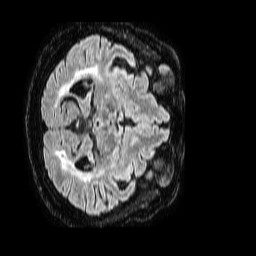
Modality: FLAIR
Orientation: axial
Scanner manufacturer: philips
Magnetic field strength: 1.5 T
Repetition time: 4.8 s
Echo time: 0.3 s